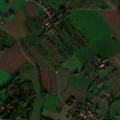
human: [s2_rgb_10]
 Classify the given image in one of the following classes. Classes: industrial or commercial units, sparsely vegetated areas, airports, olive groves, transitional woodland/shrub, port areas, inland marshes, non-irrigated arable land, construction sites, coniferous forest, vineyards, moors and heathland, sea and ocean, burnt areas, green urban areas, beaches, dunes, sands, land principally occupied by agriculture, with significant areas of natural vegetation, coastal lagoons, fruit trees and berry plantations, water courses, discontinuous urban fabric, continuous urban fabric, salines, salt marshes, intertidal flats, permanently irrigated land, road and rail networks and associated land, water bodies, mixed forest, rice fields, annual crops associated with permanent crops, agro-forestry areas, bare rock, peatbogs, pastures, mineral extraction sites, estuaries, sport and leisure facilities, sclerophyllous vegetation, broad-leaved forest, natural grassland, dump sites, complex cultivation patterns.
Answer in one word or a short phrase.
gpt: discontinuous urban fabric, non-irrigated arable land, pastures, complex cultivation patterns